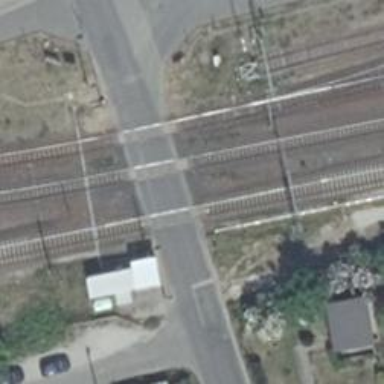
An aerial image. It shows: Full barrier level crossing on railway.